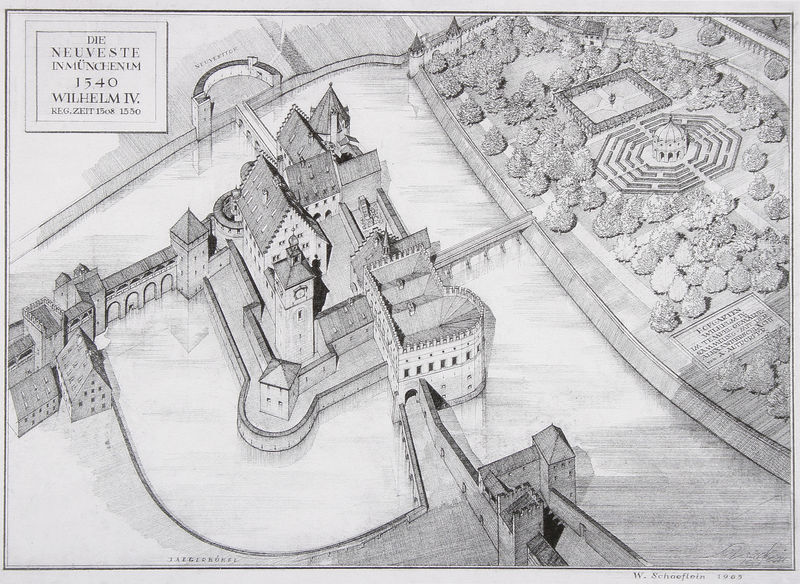
Titel: Die Neuveste in München um 1540 zur Zeit Herzog Wilhelms IV.
Künstler: Wilfried Schaeflein
Institution: unbekannt
Schlagwörter: baum, dunkel, schatten, wasser, weiß, bäume, fluss, fenster, grau, hell, licht, schwarz, skizze, zeichnung, anlage, dach, park, schloss, bach, feld, felder, brücke, busch, büsche, gewässer, kanal, wald, brunnen, turm, garten, schrift, dorf, dächer, mauer, linien, kaiser, könig, striche, zinnen, aufsicht, luftaufnahme, stadtansicht, schild, burg, türme, palast, linie, draufsicht, festung, druck, radierung, stich, buchstabe, buchstaben, strich, beschriftung, entwurf, anwesen, mauern, graben, plan, kupferstich, burggraben, labyrinth, wilhelm, satteldach, burgmauer, wassergraben, anwesens, sorf, burgfried, ghof, grai, wilhelm iv.